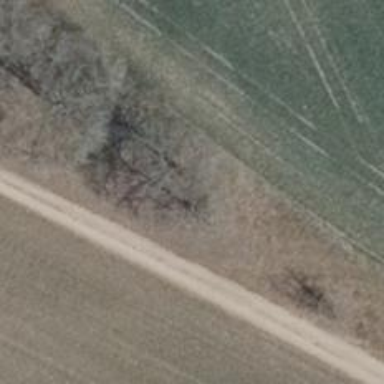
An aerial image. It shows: Row of trees in natural setting.